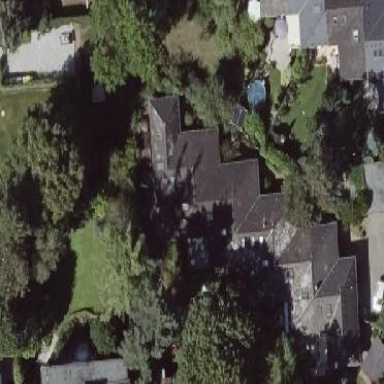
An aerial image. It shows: House with hipped roof.